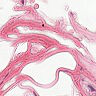
Metastatic tissue present: no